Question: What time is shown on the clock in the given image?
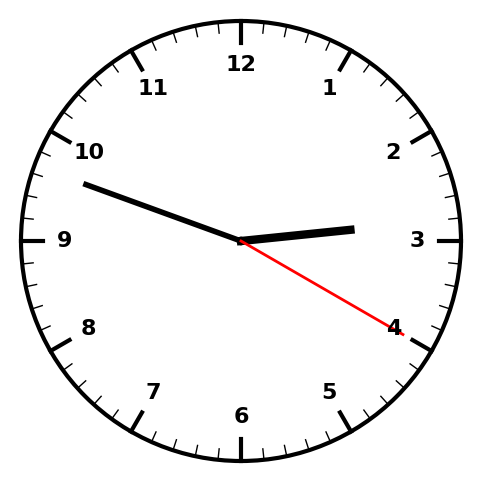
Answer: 02:48:20